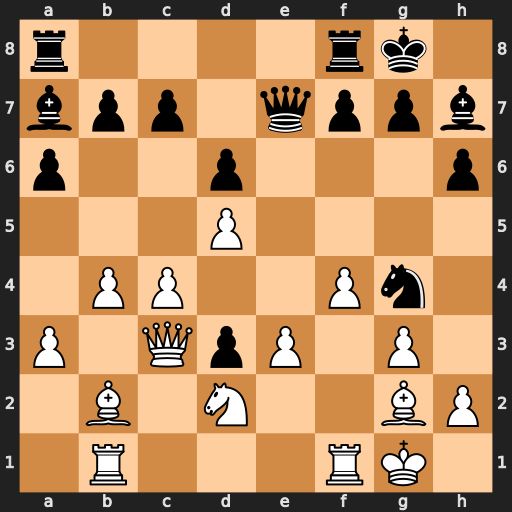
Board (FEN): r4rk1/bpp1qppb/p2p3p/3P4/1PP2Pn1/P1QpP1P1/1B1N2BP/1R3RK1
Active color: w
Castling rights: -
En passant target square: -
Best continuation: Qxg7#